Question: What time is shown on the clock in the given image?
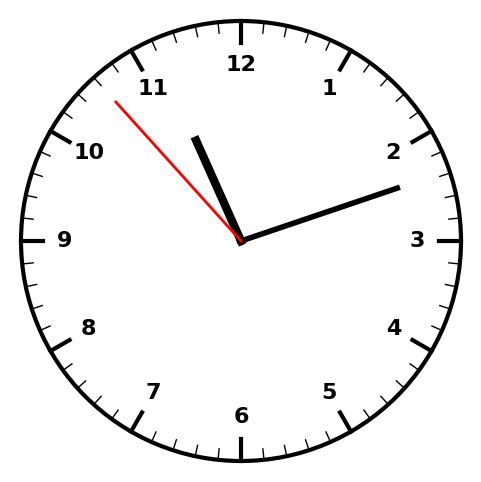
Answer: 11:11:53